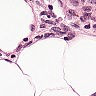
Metastatic tissue present: no